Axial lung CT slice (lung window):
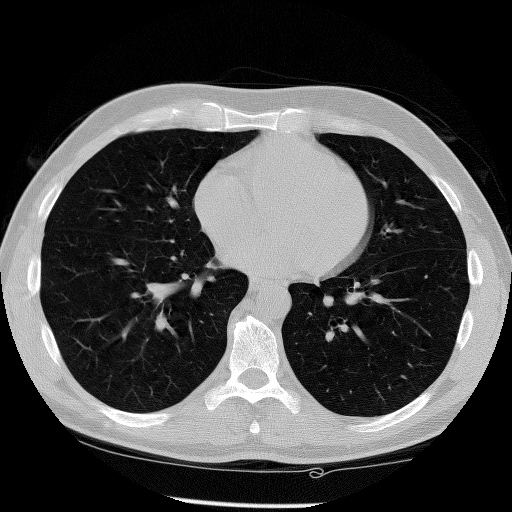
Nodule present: no